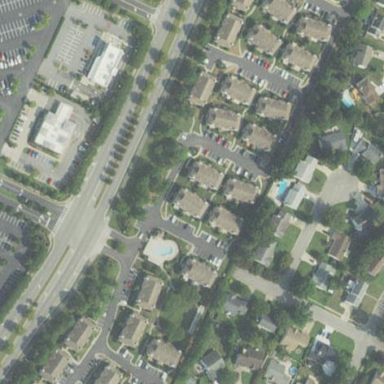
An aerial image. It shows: Residential area consisting of condominiums.